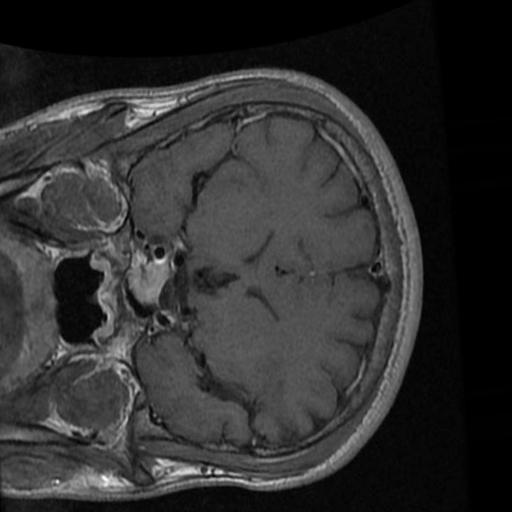
Label: brain_tumor